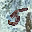
Label: 5